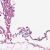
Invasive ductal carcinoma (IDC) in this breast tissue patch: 0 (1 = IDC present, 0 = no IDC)